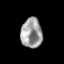
Tissue: skin
Cell type: Epithelial cells
Senescence score: 0.2632
Nuclear area (px): 623
Mean DAPI intensity: 156.059